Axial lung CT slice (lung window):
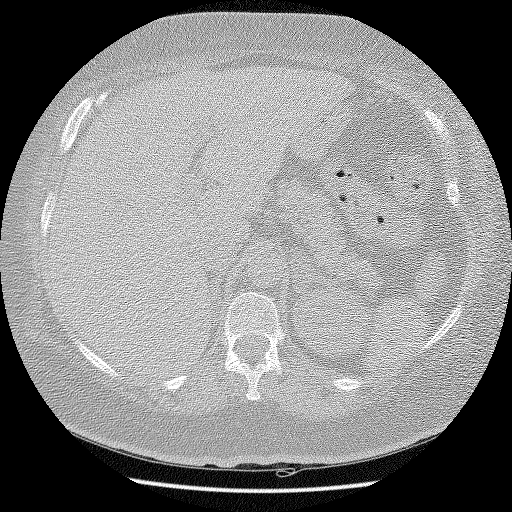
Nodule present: no